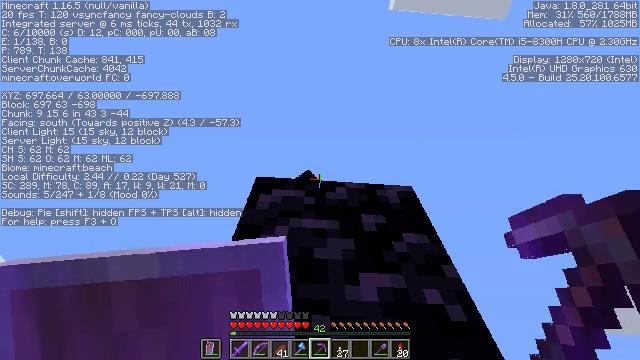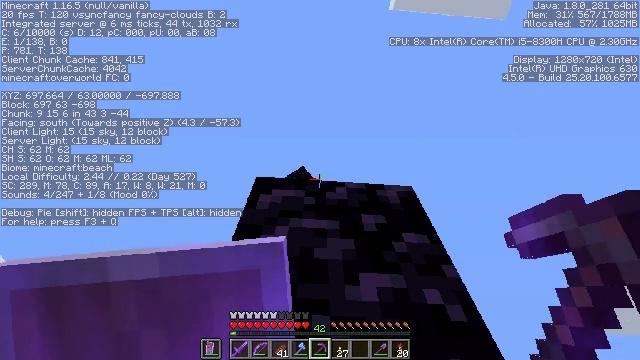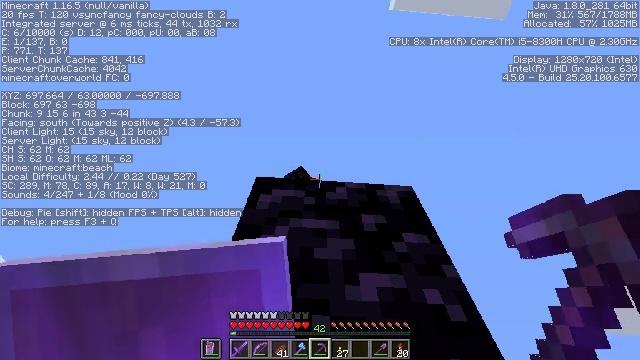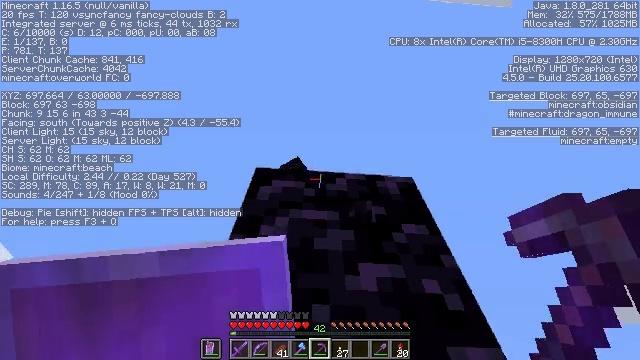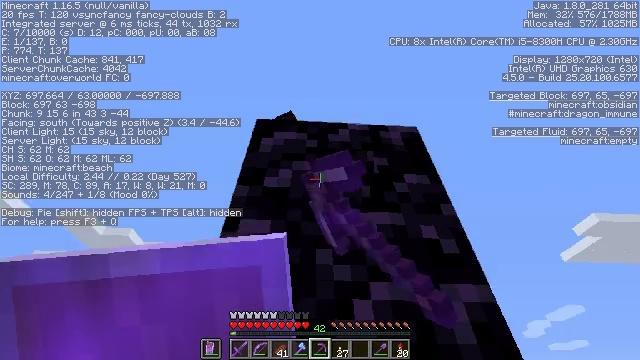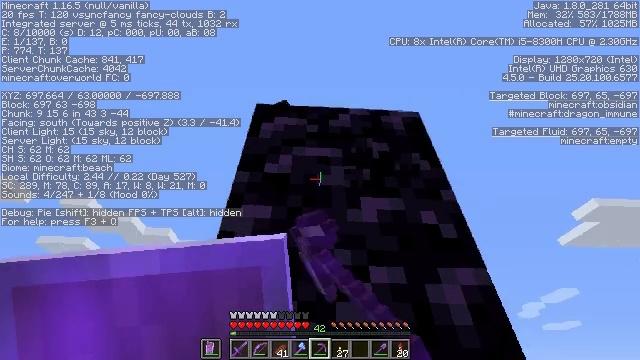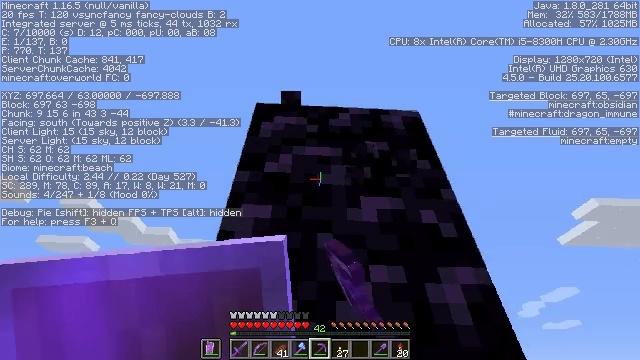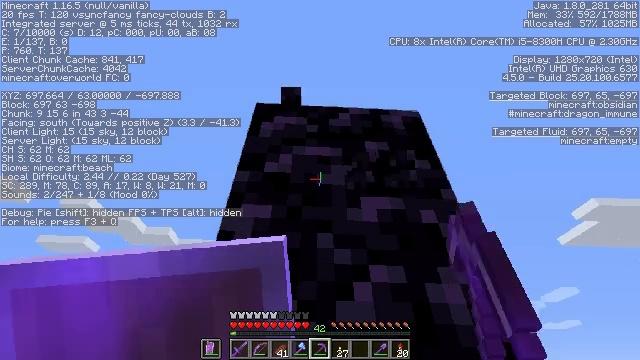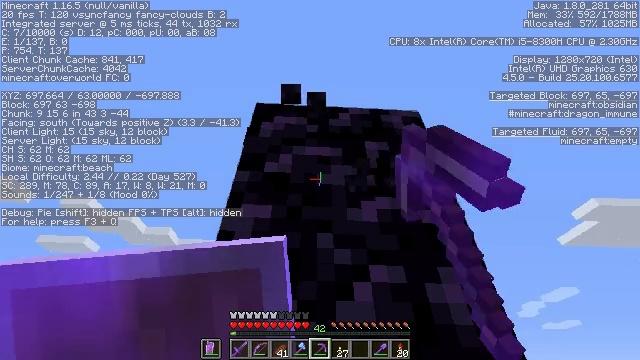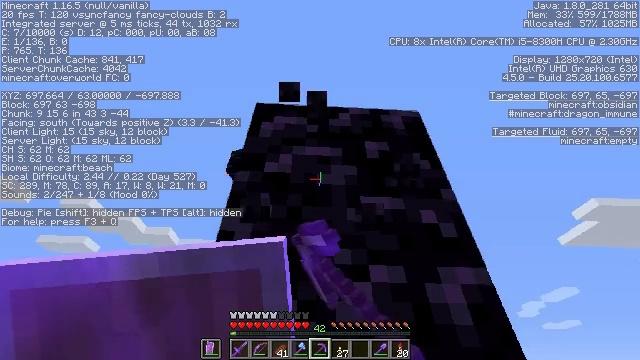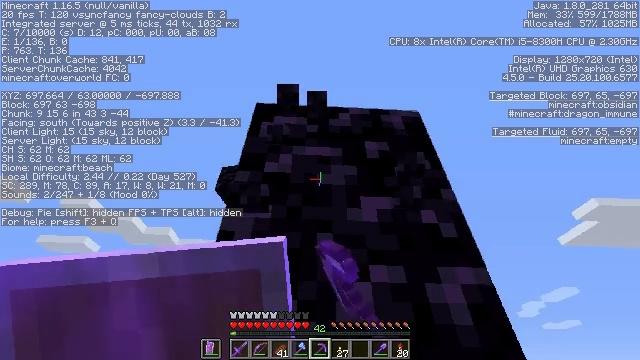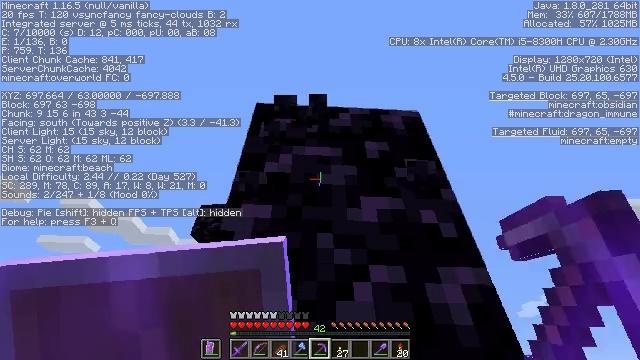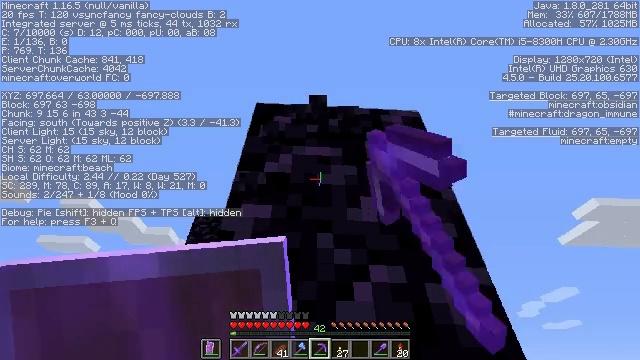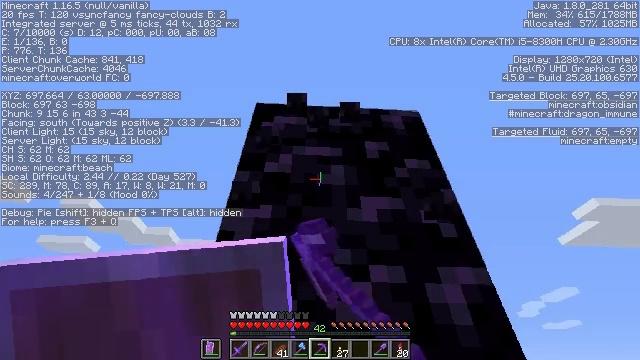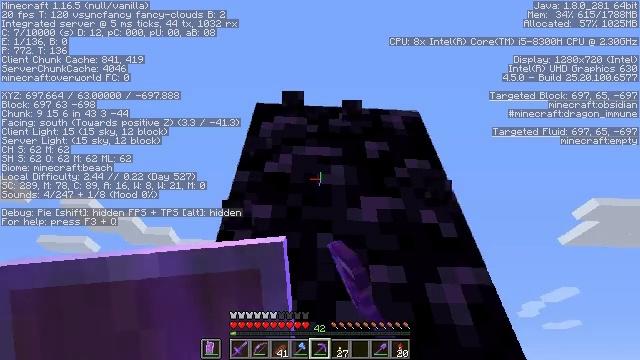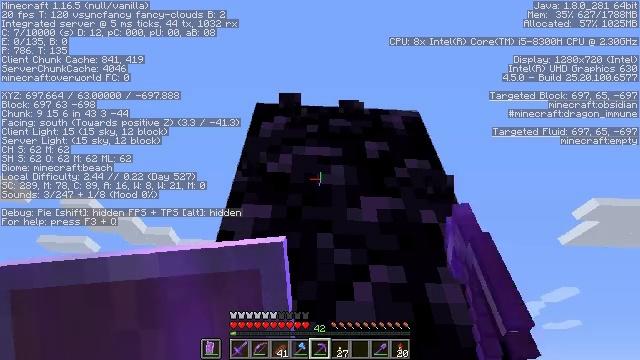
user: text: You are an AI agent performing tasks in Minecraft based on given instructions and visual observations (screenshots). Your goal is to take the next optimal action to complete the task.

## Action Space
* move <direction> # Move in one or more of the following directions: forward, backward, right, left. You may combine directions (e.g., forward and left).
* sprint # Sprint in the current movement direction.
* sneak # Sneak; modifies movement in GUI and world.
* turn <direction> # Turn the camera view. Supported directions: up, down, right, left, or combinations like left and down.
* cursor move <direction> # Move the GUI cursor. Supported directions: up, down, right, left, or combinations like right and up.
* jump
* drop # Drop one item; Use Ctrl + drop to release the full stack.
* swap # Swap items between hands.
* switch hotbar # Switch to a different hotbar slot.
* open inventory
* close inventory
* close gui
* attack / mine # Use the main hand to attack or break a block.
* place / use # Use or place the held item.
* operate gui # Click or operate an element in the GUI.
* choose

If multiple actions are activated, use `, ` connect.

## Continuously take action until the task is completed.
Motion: motion action
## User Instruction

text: Gather obsidian from a lava source.
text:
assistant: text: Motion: attack / mine
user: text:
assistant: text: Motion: attack / mine
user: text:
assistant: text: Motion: turn down, attack / mine
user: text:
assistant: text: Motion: turn down, attack / mine
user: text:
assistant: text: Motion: turn down, attack / mine
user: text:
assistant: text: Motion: attack / mine
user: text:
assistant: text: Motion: attack / mine
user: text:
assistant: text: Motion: attack / mine
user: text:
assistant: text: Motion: attack / mine
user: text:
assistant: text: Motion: attack / mine
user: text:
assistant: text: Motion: attack / mine
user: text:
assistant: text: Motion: attack / mine
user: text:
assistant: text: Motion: attack / mine
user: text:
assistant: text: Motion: attack / mine
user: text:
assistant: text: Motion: attack / mine
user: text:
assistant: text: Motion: attack / mine
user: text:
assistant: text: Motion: attack / mine
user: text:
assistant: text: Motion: attack / mine
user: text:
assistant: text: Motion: attack / mine
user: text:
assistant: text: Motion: attack / mine
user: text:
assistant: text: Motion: attack / mine
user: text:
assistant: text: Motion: attack / mine
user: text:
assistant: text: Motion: attack / mine
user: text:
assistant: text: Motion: attack / mine
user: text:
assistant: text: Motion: attack / mine
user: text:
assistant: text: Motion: attack / mine
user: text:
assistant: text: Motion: attack / mine
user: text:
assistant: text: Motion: attack / mine
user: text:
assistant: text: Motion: attack / mine
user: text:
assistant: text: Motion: attack / mine